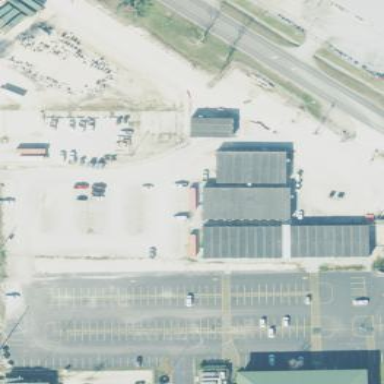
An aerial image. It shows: Parking area with surface.